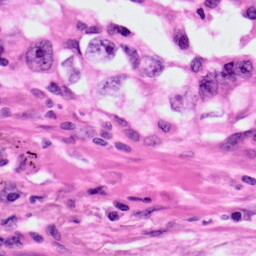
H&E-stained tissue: Lung